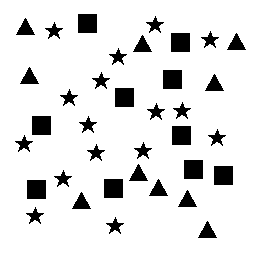
Squares: 10
Triangles: 10
Stars: 16
Total shapes: 36